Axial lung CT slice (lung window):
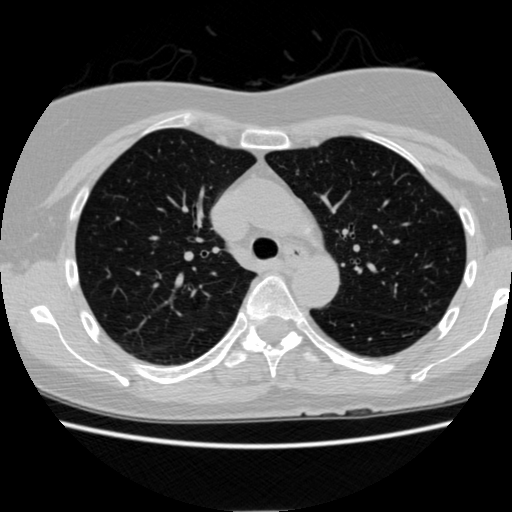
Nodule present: no